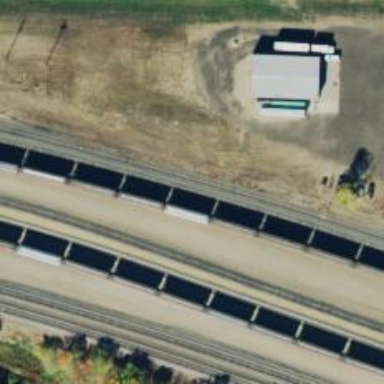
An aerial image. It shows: Railway yard used for servicing trains.